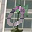
Label: 0